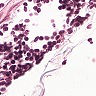
Metastatic tissue present: no